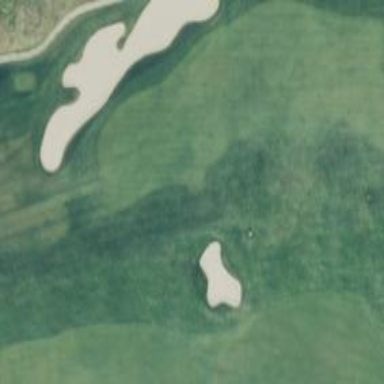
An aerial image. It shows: Golf bunker.